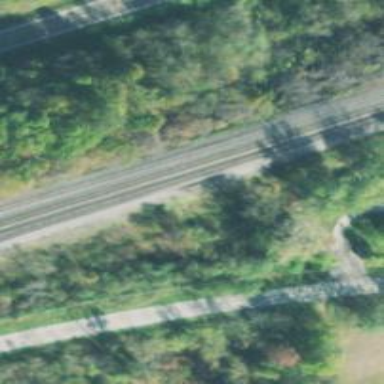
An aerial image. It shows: Railway siding on embankment.